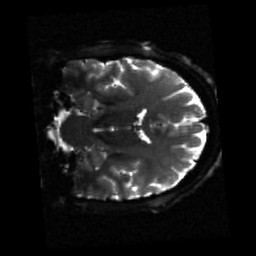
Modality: sbref
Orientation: coronal
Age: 23
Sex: female
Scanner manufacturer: siemens
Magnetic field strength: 3 T
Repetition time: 3.23 s
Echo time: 0.0892 s